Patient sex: M
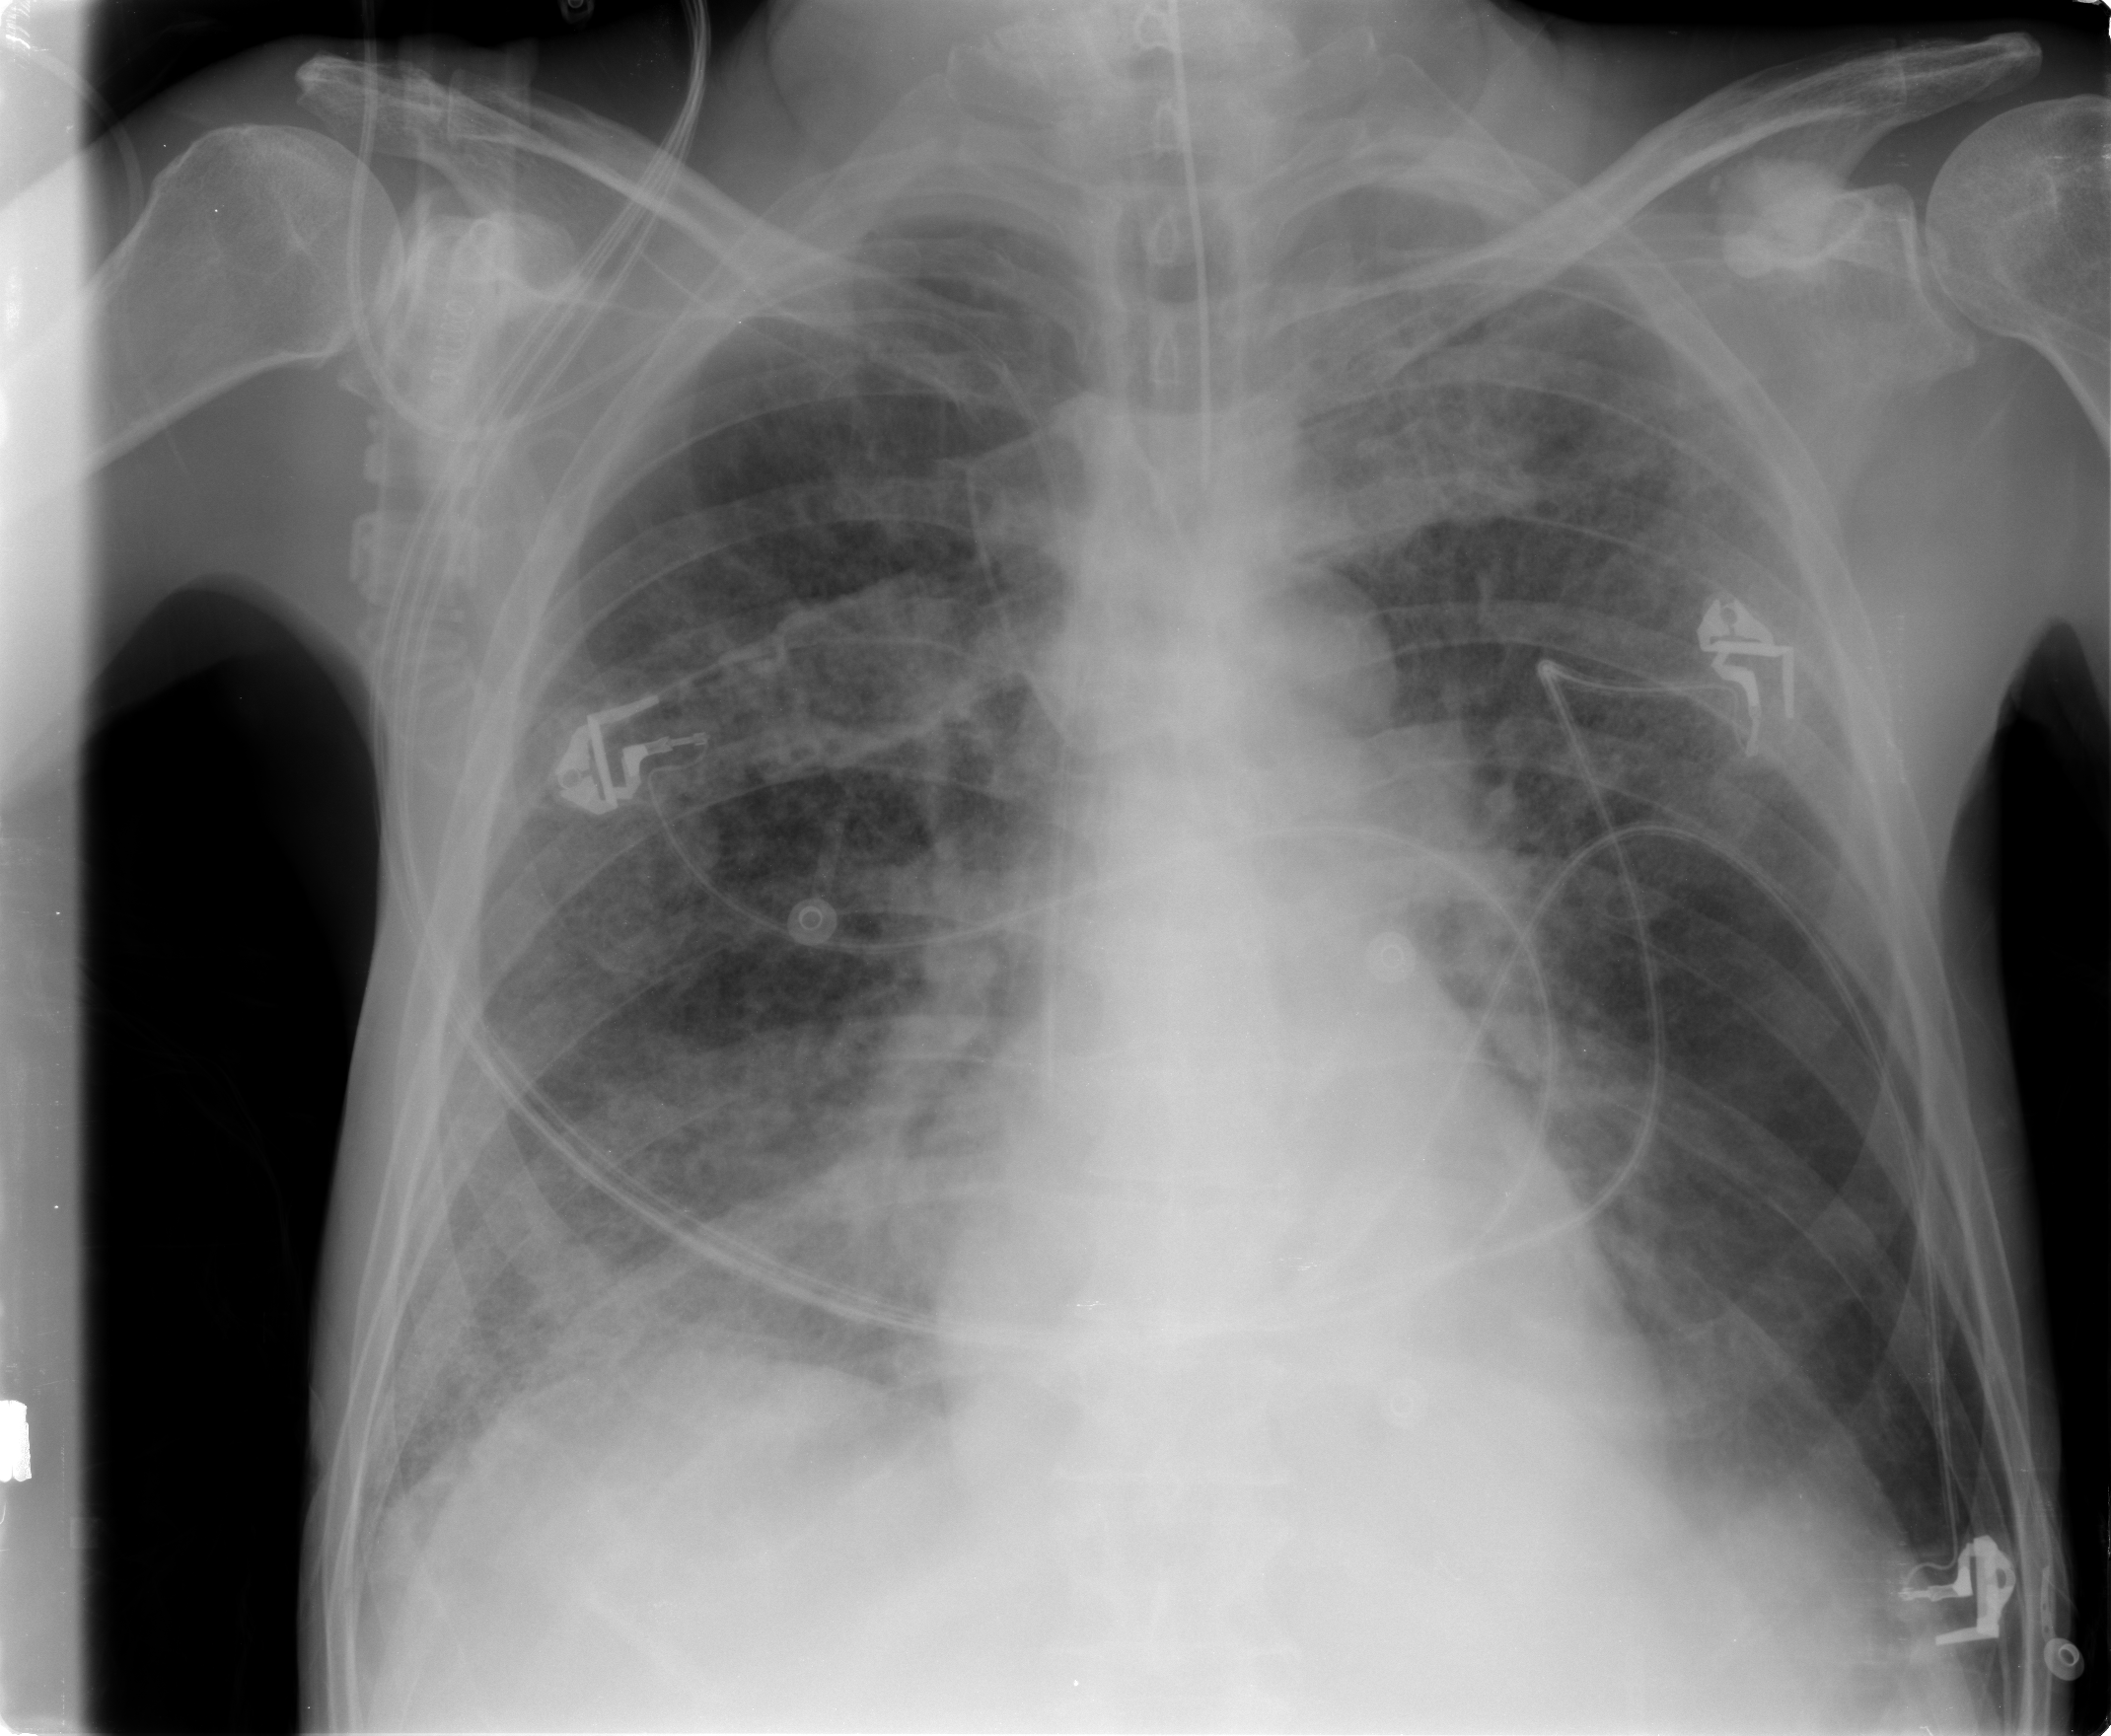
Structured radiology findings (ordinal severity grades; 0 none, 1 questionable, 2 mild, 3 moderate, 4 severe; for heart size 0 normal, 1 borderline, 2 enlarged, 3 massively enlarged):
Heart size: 0
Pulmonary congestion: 1
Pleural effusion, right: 1
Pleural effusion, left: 0
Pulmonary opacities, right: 3
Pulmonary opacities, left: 3
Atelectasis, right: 2
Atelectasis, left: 2